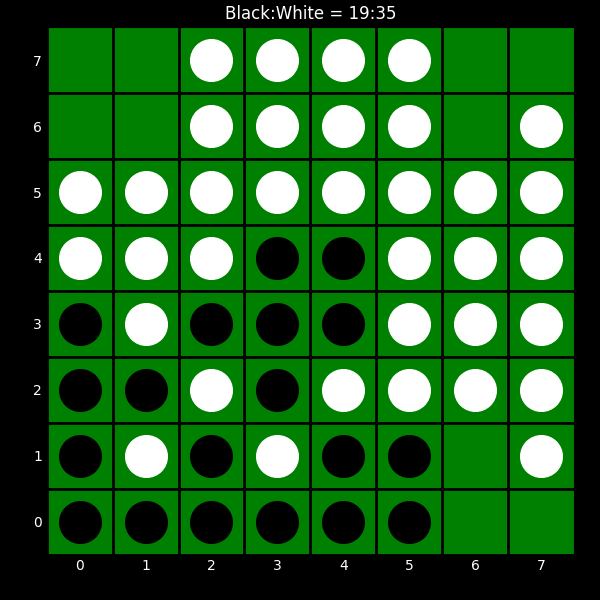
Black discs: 19
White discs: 35